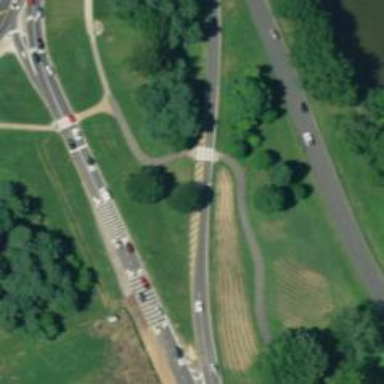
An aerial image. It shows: Asphalt cycleway with crossing.